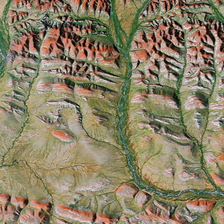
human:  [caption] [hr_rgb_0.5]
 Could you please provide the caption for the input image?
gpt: some mountain with orange hilltop while with many river besides .

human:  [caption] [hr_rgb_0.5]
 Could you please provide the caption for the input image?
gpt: some mountains with orange hilltop in it .

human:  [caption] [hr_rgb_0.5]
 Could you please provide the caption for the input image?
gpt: some big or little river with spring green water through the mountain .

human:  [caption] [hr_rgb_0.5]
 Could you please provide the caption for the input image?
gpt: some river with spring green water through the mountain .

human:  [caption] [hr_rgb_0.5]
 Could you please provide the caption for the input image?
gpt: several green rivers are between many mountains .